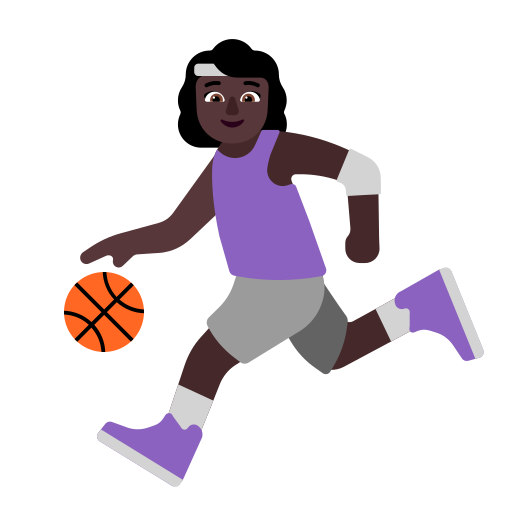
woman bouncing ball flat dark